Current action and preconditions to check: trajectory_clear

Your task: For each precondition in the list above, predict whether it will hold at this action.

Consider the current scene as observed from the mobile robot's camera, and analyze the predicted future states of all dynamic agents (e.g., people, animals, vehicles, or any moving entities) within the NEXT SECOND.

IMPORTANT: Only answer "very likely" if you are absolutely certain—based on strong, clear evidence—that a dynamic agent will violate the precondition in the predicted future state. Do NOT answer "very likely" for unlikely, ambiguous, or low-probability risks.

Ask yourself for each precondition: Is there a high probability, with clear and convincing evidence, that the predicted future states of any dynamic agent will interfere with the predicted future state of the currently executing action within the NEXT SECOND, causing that precondition to fail?

Assess the risk level based on these predictions. Use "likely" or "very likely" if motions create a clear risk of interference.

Use "neutral" or "improbable" if agents are nearby but their predicted paths are clearly diverging or non-conflicting.

Failure Risk Categories: "very improbable", "improbable", "neutral", "likely", "very likely"

Answer Format: Output ONLY the probability_of_failure value from these categories: "very improbable", "improbable", "neutral", "likely", "very likely"

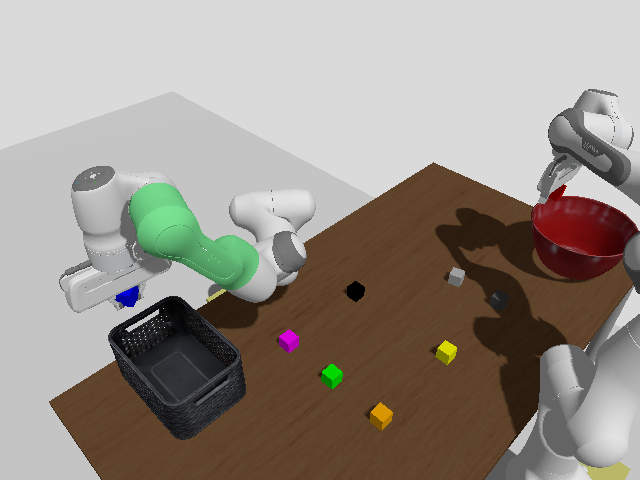

Answer: very improbable